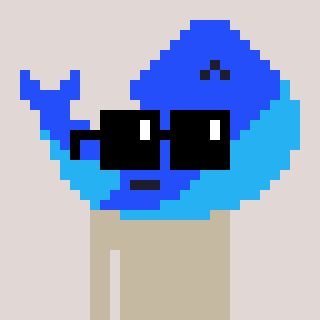
a pixel art character with square black sunglasses, a whale-shaped head and a grayscale-colored body on a warm background